Question: I am using .net 4 with ext.net 2.2
I face the above problem:
I have the above gridpanel
'''
<ext:GridPanel ID="GridPanelSites" runat="server" StoreID="StoreSites" Title="" ForceFit="true">
<View>
<ext:GridView ID="GridViewSites" runat="server" LoadMask="true" LoadingText="" />
</View>
<SelectionModel>
<ext:RowSelectionModel ID="RowSelectionModelSites" runat="server" />
</SelectionModel>
<ColumnModel>
<Columns>
<ext:Column ID="col_address" runat="server" DataIndex="address" Text="" />
<ext:Column ID="col_city" runat="server" DataIndex="city" Text="" />
<ext:Column ID="col_contact_name" runat="server" DataIndex="contact_name" Text="" />
<ext:Column ID="col_police_phone1" runat="server" DataIndex="police_phone1" Text="" />
<ext:Column ID="col_children" runat="server" DataIndex="children" Text="" />
<ext:Column ID="col_old_people" runat="server" DataIndex="old_people" Text="" />
<ext:Column ID="col_total_people" runat="server" DataIndex="total_people" Text="" />
<ext:ImageCommandColumn ID="col_edit" Text="" Align="Center" Width="100" runat="server">
<Commands>
<ext:ImageCommand ToolTip-Text="" CommandName="cmdEditSite" Icon="HouseLink" />
</Commands>
<Listeners>
<Command Fn="onCommand" />
</Listeners>
</ext:ImageCommandColumn>
</Columns>
</ColumnModel>
<Features>
<ext:GridFilters runat="server" ID="GridFiltersMSites" Local="true">
<Filters>
<ext:StringFilter DataIndex="address" />
<ext:StringFilter DataIndex="contact_name" />
<ext:StringFilter DataIndex="total_people" />
</Filters>
</ext:GridFilters>
</Features>
<Plugins>
<ext:RowExpander>
<Component>
<ext:GridPanel ID="GridPanelChildren" runat="server" Height="300" Layout="FitLayout"
StoreID="StoreActions" Title="">
<View>
<ext:GridView ID="GridViewChildren" runat="server" LoadMask="true" LoadingText="" />
</View>
<SelectionModel>
<ext:RowSelectionModel ID="SelectionModelChildren" runat="server" />
</SelectionModel>
<ColumnModel>
<Columns>
<ext:Column ID="col_child_actiondescription" runat="server" DataIndex="action_description"
Text="" />
<ext:Column ID="col_child_type" runat="server" Width="70" DataIndex="actiontype_description"
Text="" />
<ext:Column ID="col_child_description" runat="server" Width="300" DataIndex="description"
Text="" />
<ext:Column ID="col_child_date" runat="server" Width="150" DataIndex="inserted_date"
Text="" />
<ext:Column ID="col_child_user" runat="server" Width="150" DataIndex="update_user_fullname"
Text="" />
</Columns>
</ColumnModel>
<Features>
<ext:GridFilters runat="server" ID="GridFiltersActions" Local="true">
<Filters>
<ext:StringFilter DataIndex="action_description" />
<ext:ListFilter DataIndex="actiontype_description" />
<ext:StringFilter DataIndex="description" />
<ext:StringFilter DataIndex="update_user_fullname" />
<ext:DateFilter DataIndex="inserted_date" />
</Filters>
</ext:GridFilters>
</Features>
</ext:GridPanel>
</Component>
<DirectEvents>
<BeforeExpand OnEvent="BeforeExpandChild">
<EventMask Msg="" ShowMask="true">
</EventMask>
<ExtraParams>
<ext:Parameter Name="id" Value="record.getId()" Mode="Raw" />
</ExtraParams>
</BeforeExpand>
</DirectEvents>
</ext:RowExpander>
</Plugins>
</ext:GridPanel>
'''
When i re-size the header of the parent, the row data re-sized as well and if the data of a column are larger than the column, data break and appear 3 dots.

I will appreciate any kind of help.
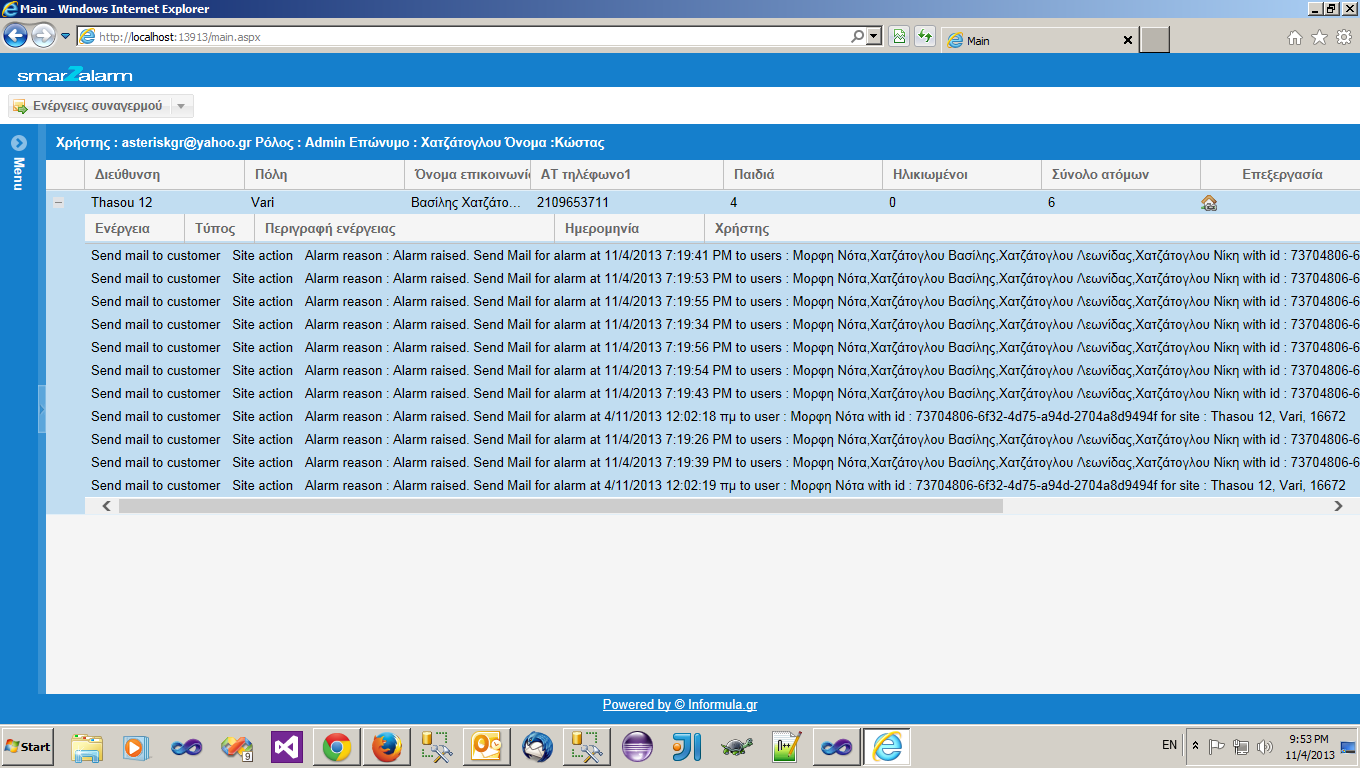
Answer: Based on this solution <URL>, try to add the following CSS to your page:
'''
.x-grid .x-row-expander-control table {
table-layout: fixed;
}
'''